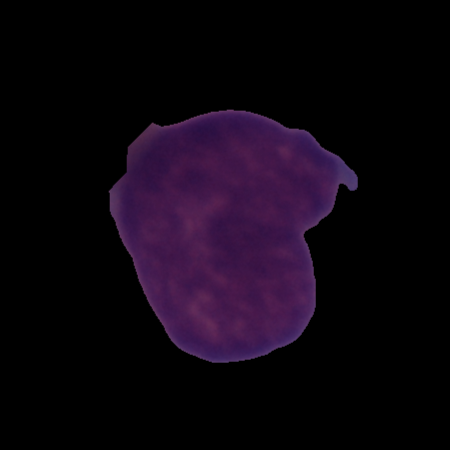
Label: cancer